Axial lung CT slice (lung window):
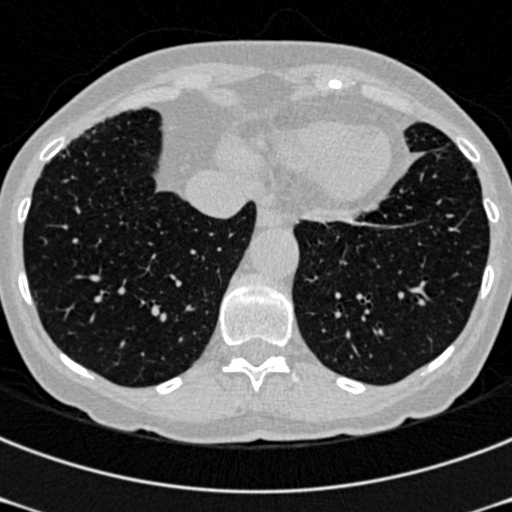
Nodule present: no